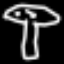
Label: mushroom